Field crop: tomato
Growth stage: 2
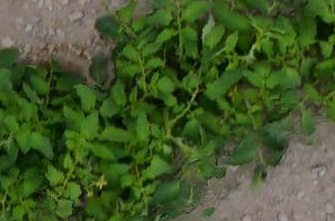
Species: tomato